Question: I'm working on an RSS Feed and I'm looking at resizing the TableViewCell to suit the Title/Description information that comes in, I'd like the Cell to show all the text rather than cut it off... Does anybody know a good way of doing this or know of a good tutorial?

Thanks.
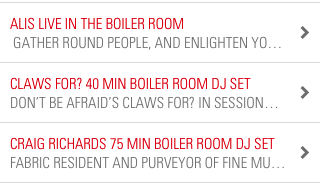
Answer: You need to calculate the height for the cell holding your feed item data and return it when the table asks for it in <URL>.
Furthermore you need to say the 'UILabel' not to truncate your text. For this, check out the methods under <URL>